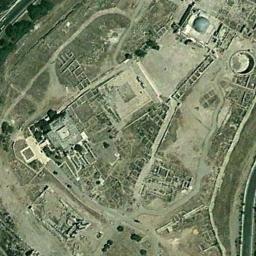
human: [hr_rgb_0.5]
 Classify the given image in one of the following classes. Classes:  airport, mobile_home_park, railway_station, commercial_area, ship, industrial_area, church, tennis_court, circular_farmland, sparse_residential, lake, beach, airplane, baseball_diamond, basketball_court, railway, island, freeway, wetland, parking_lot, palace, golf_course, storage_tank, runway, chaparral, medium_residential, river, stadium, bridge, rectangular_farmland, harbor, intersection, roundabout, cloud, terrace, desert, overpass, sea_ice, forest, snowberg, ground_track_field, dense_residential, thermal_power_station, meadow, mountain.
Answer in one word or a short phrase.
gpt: palace